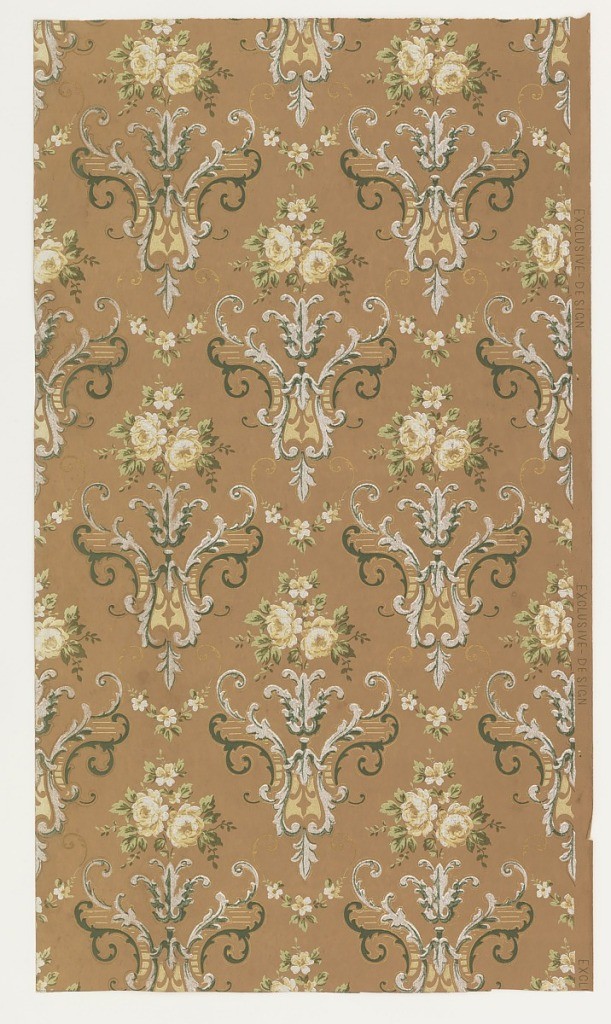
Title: Sidewall
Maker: S.A. Maxwell & Co.
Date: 1905–1915
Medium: Machine-printed paper, liquid mica
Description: On light brown ground, scrolled motifs in white, light blue and dark green-black topped with cluster of white roses.